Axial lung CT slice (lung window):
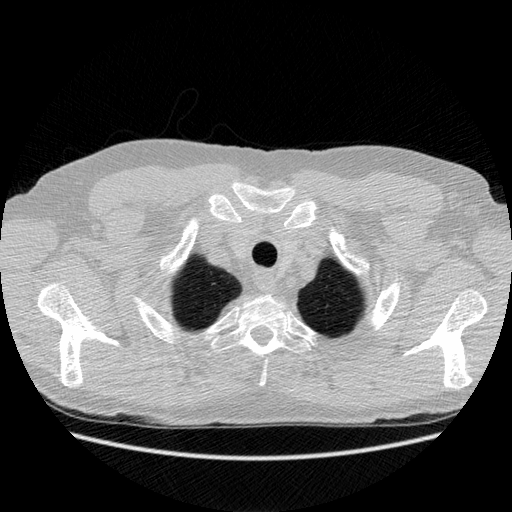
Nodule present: no